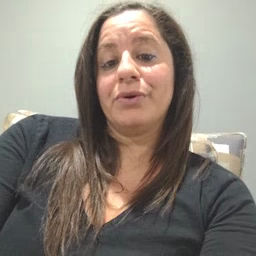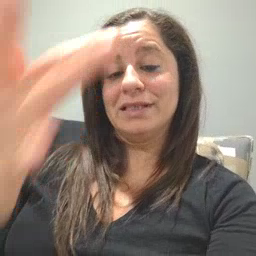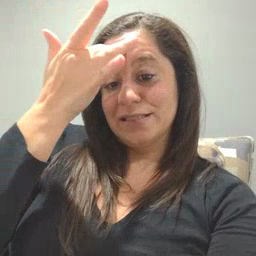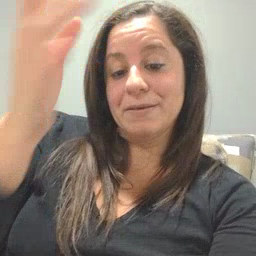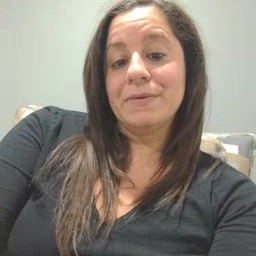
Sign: sick